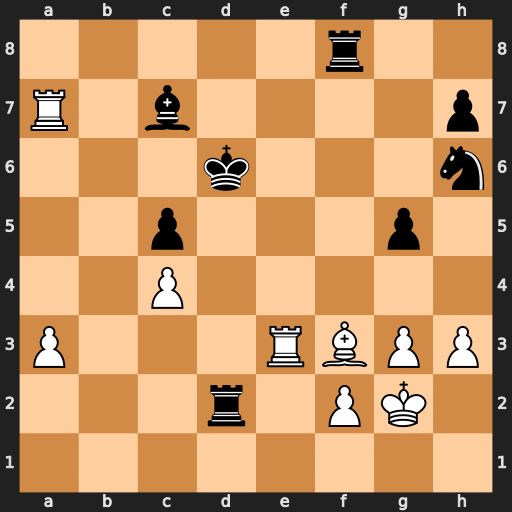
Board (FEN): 5r2/R1b4p/3k3n/2p3p1/2P5/P3RBPP/3r1PK1/8
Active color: w
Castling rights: -
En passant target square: -
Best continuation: Ra6+ Kd7 Rxh6